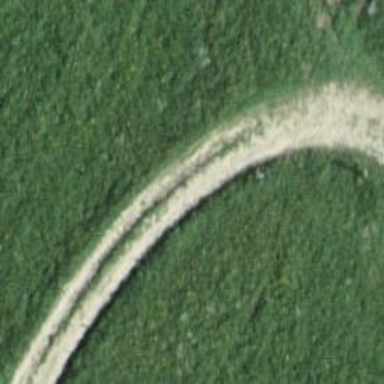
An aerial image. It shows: Track with grade 2 gravel surface.